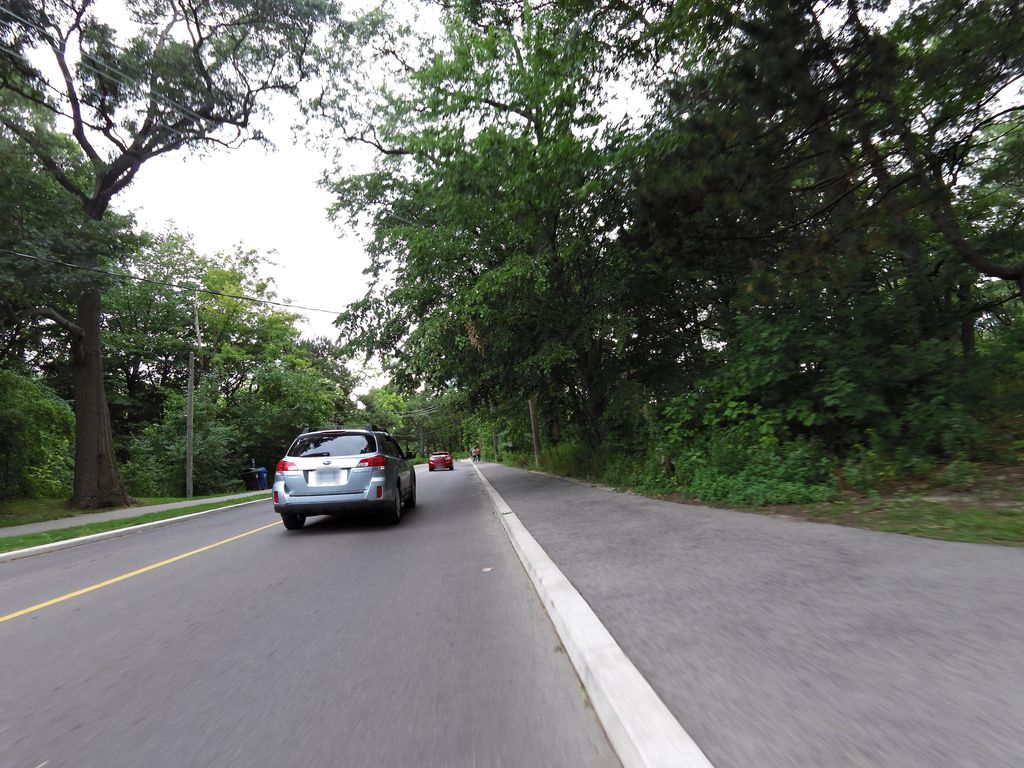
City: toronto